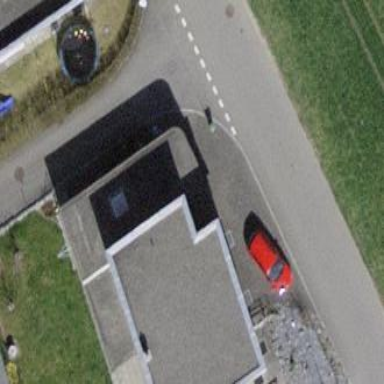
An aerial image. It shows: Building with flat roof.